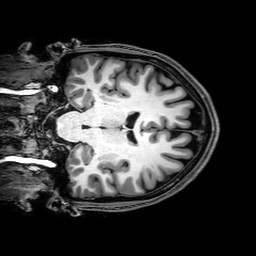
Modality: T1w
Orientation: coronal
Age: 25
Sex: male
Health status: healthy
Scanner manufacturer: philips
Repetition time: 0.008165 s
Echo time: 0.00374 s